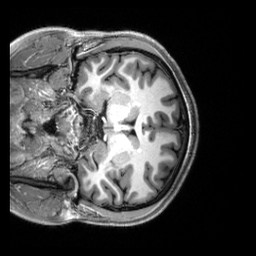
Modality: T1w
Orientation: coronal
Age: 21
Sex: female
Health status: healthy
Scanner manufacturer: siemens
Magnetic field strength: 3 T
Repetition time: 2.5 s
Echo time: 0.00222 s